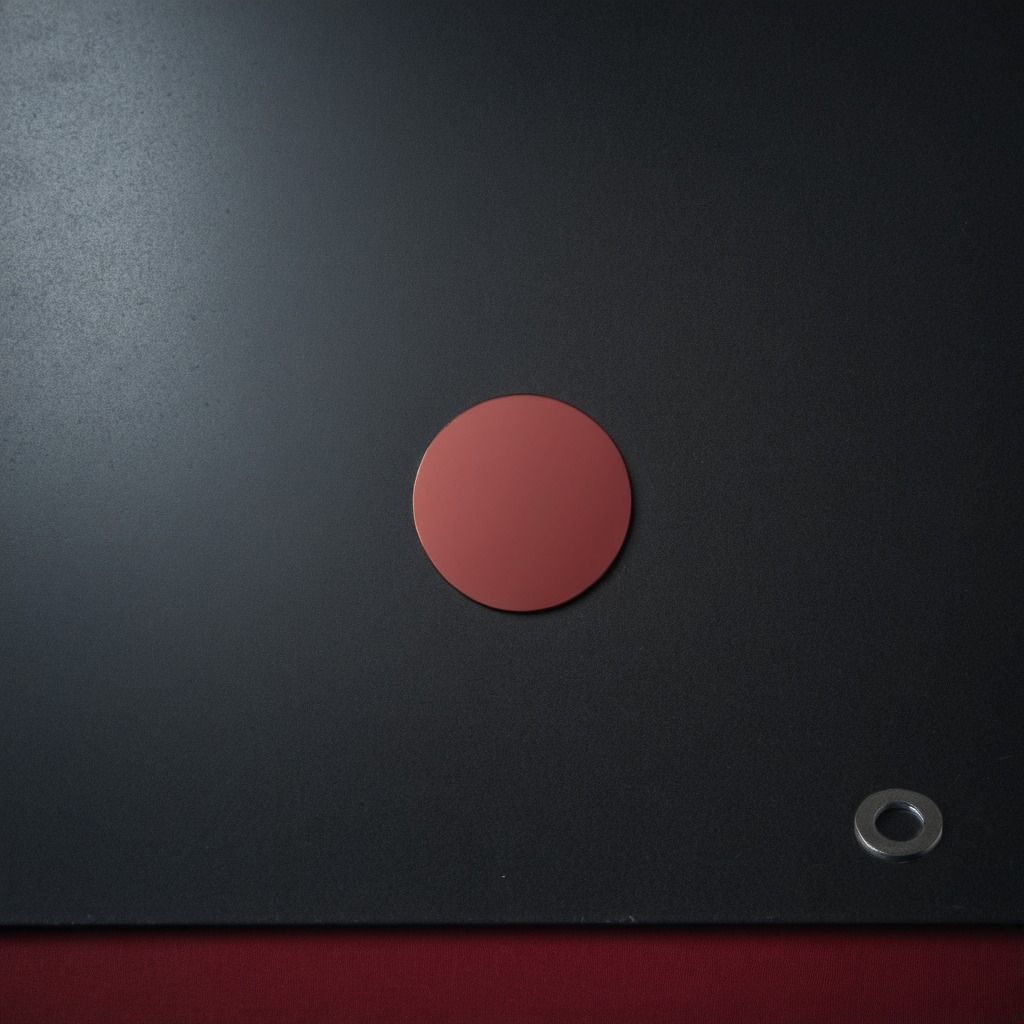
A flat metal washer is lying on the granite tabletop.